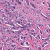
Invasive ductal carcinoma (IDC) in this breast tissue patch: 1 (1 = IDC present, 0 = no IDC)